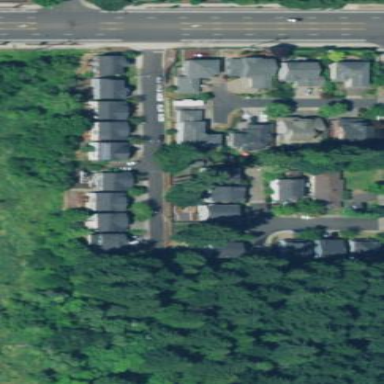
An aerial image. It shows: Residential area consisting of single-family homes.